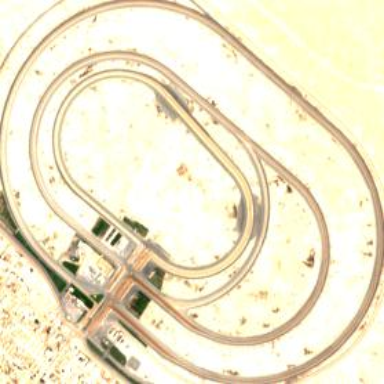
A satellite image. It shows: Sandy track used for camel racing.